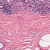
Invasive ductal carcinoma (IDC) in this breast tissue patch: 0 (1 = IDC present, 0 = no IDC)